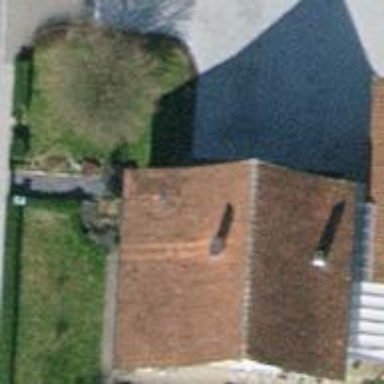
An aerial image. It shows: Detached building with tile roof.